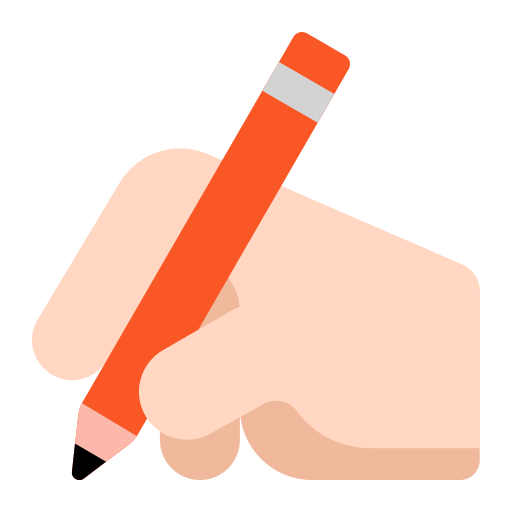
writing hand flat light